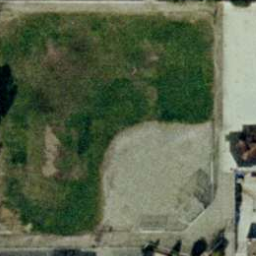
Label: baseball diamond